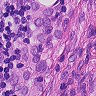
Metastatic tissue present: yes